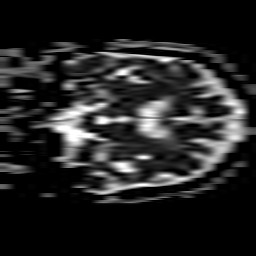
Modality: ADC
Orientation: coronal
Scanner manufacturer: philips
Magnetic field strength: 3 T
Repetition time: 3.794 s
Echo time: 0.06134 s